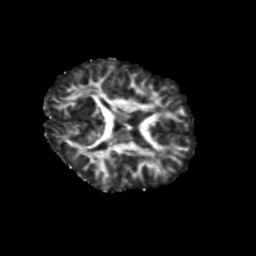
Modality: FA
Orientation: axial
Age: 10
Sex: male
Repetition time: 9.4 s
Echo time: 0.089 s